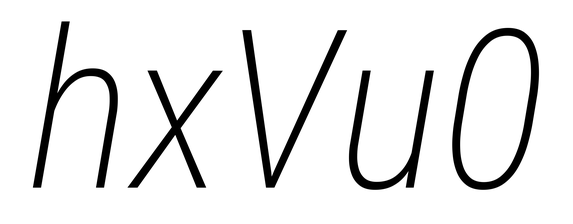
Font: Roboto-Italic_Condensed_ExtraLight_Italic